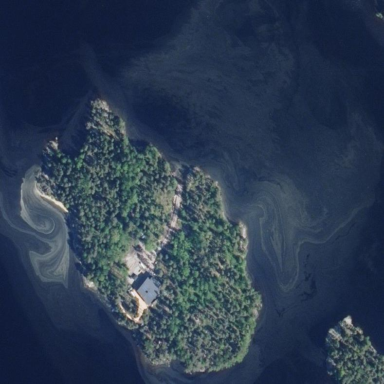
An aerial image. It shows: Islet covered with woodland.